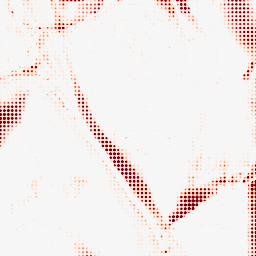
Category: morphological
Decomposition family: morphological_ellipse
Decomposition parameters: operation: opening
width: 10
height: 50
Upsampling method: sinc_hamming
Upsampling parameters: scale: 8
kernel_size: 4
Upsampling scale: 8